Question:
As you can see from the two images, I am trying to add a bunch of tappable tiles that a user can play with. In order to make these images tappable I decided to utilize a switch statement from this <URL>.
Is there a way to turn the switch statement, that is involved with these tiles, into a loop or function, instead of this god-awful long piece of code?
Perhaps something like this?
'''
onTapped(arg0.getId, [R.id.tile1, R.id.tile2, R.id.tile3, R.id.tile4, R.id.tile5, R.id.tile6, R.id.tile7], ['l','e','a','s','t')
onTapped(id, listOfTiles, listOfLetters){
int i = 0;
for each tile:
if (!tile1_flag) {
str = str.append(listOfLetters[i++]);
disp.setText(str);
tile1.setColorFilter(Color.argb(150, 200, 200, 200));
tile1_flag = true;
break;
'''
Here's the original function.
'''
boolean tile1_flag = false;
boolean tile2_flag = false;
boolean tile3_flag = false;
boolean tile4_flag = false;
boolean tile5_flag = false;
boolean tile6_flag = false;
boolean tile7_flag = false;
.
.
.
public void onClick(View arg0) {
TextView disp = (TextView) findViewById(R.id.tileOutput);
Editable str = (Editable) disp.getText();
switch (arg0.getId()) {
case R.id.tile1:
if (!tile1_flag) {
str = str.append('l');
disp.setText(str);
tile1.setColorFilter(Color.argb(150, 200, 200, 200));
tile1_flag = true;
break;
} else {
break;
}
case R.id.tile2:
if (!tile2_flag) {
str = str.append('e');
disp.setText(str);
tile2.setColorFilter(Color.argb(150, 200, 200, 200));
tile2_flag = true;
break;
} else {
break;
}
case R.id.tile3:
if (!tile3_flag) {
str = str.append('a');
disp.setText(str);
tile3.setColorFilter(Color.argb(150, 200, 200, 200));
tile3_flag = true;
break;
} else {
break;
}
case R.id.tile5:
if (!tile5_flag) {
str = str.append('s');
disp.setText(str);
tile4.setColorFilter(Color.argb(150, 200, 200, 200));
tile4_flag = true;
break;
} else {
break;
}
case R.id.tile6:
if (!tile6_flag) {
str = str.append('t');
disp.setText(str);
tile4.setColorFilter(Color.argb(150, 200, 200, 200));
tile4_flag = true;
break;
} else {
break;
}
'''
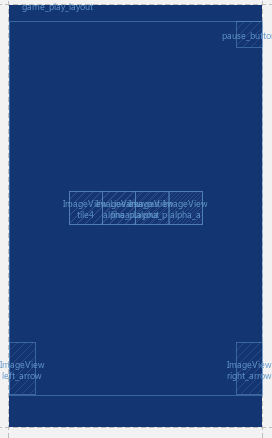
Answer: You can create inner class with all image properties, like this
'''
class ImageProperties {
public boolean titleFlag;
public String appendLetter;
...
ImageProperties(boolean titleFlag, String appendLetter, ...) {
this.titleFlag = titleFlag;
...
}
}
'''
and than fill them add as tag to your corresponding image e.g.
'''
ImageView title1 = (ImageView) findViewById(R.id.title1);
title1.setTag(new ImageProperties(false, "l"))
'''
and finally get them in
'''
public void onClick(View arg0) {
ImageView imageView = (ImageView) arg0;
ImageProperties imageProperties = (ImageProperties) arg0.getTag();
if (!imageProperties.titleFlag) {
str = str.append(imageProperties.appendLetter);
disp.setText(str);
imageView.setColorFilter(Color.argb(150, 200, 200, 200));
imageProperties.titleFlag = true;
}
}
'''